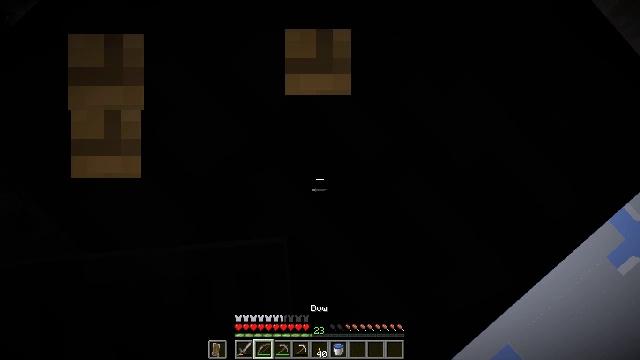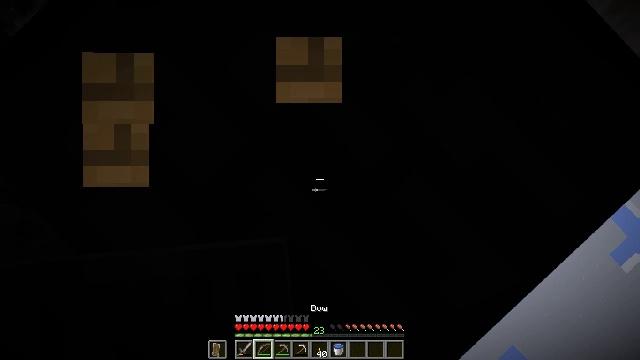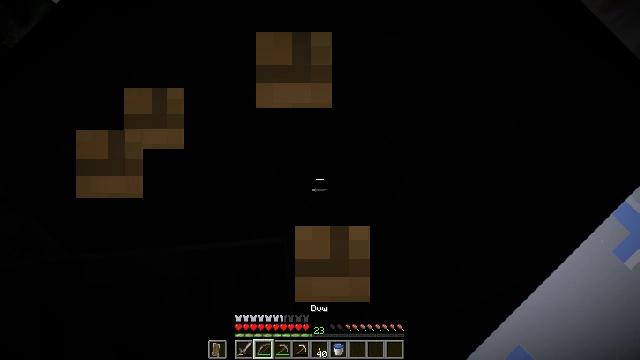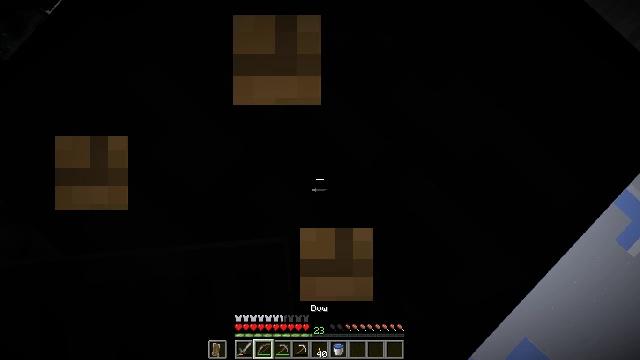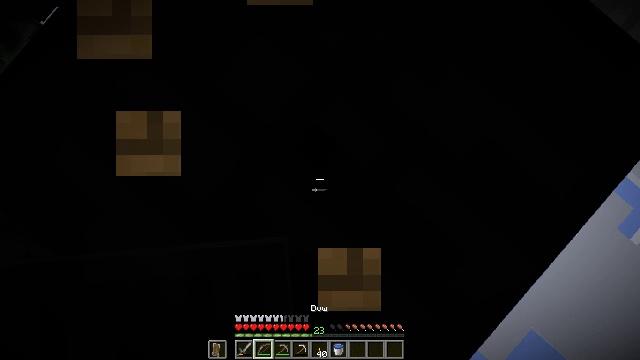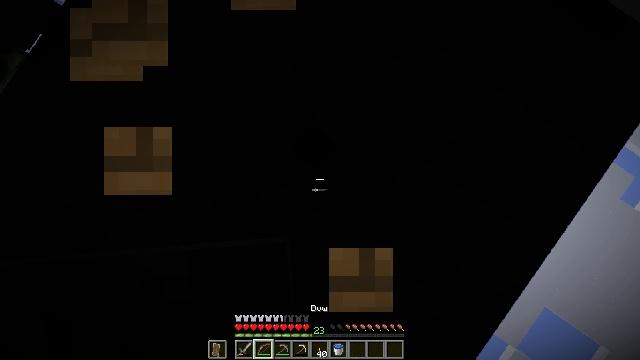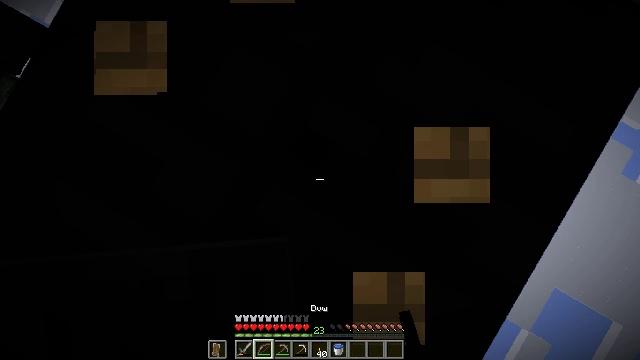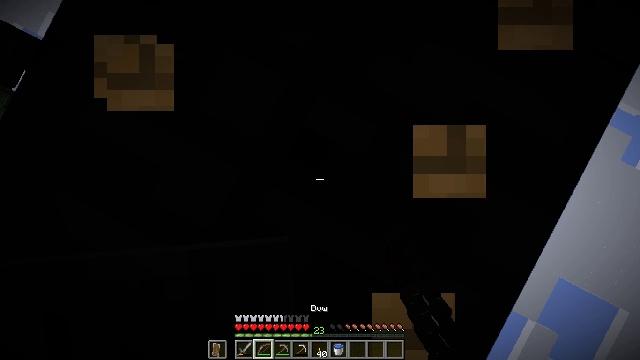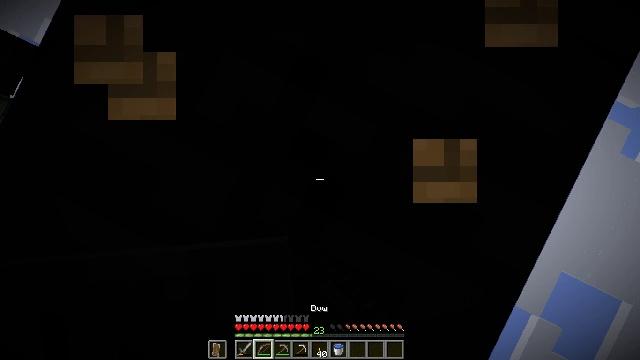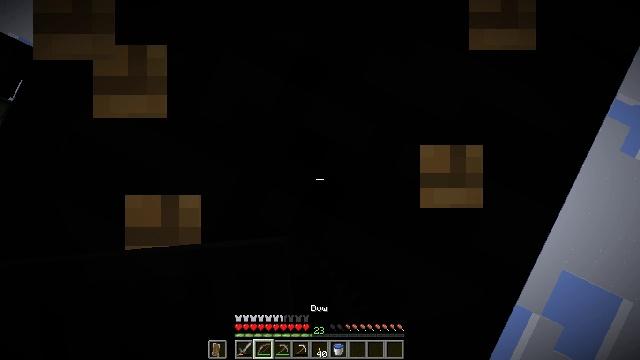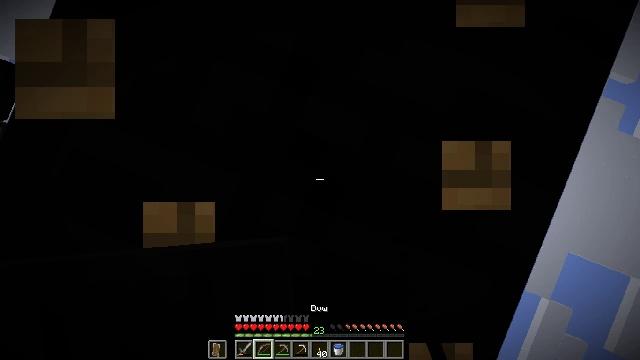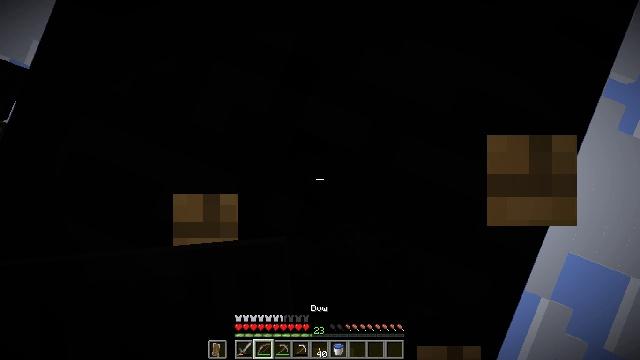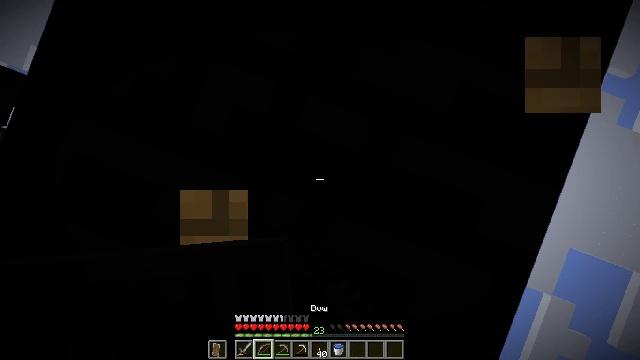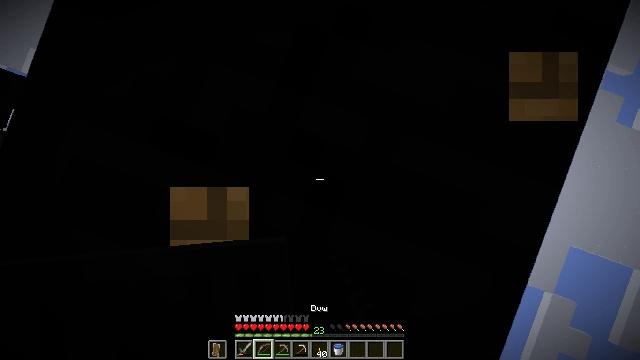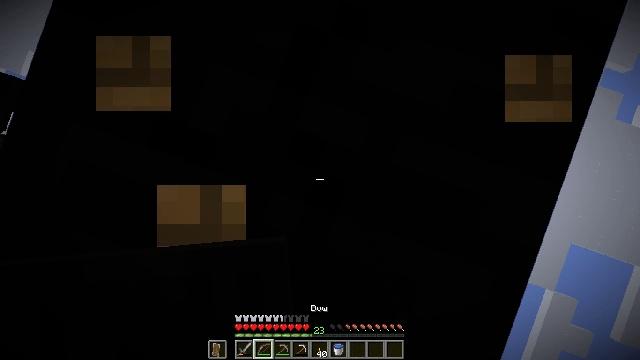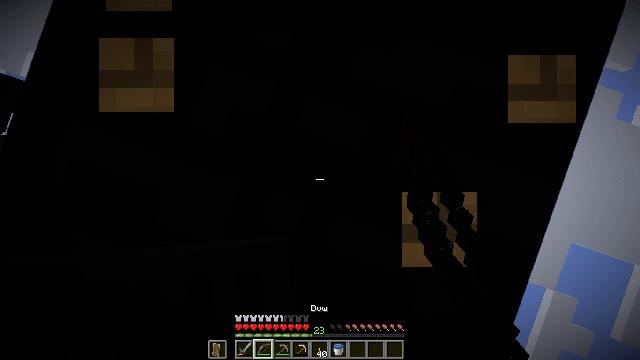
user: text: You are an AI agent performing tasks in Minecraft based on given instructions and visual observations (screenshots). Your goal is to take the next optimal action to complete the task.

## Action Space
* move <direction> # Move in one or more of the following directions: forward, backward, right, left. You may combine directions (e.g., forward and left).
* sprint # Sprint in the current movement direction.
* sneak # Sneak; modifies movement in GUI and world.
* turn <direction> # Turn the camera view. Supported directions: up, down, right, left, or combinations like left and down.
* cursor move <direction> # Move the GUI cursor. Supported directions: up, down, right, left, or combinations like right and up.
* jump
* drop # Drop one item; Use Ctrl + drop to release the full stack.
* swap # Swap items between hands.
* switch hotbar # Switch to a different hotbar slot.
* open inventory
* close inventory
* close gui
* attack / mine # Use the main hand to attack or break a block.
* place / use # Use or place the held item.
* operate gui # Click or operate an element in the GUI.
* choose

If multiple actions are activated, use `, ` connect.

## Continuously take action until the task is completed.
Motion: motion action
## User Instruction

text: Break the piston head to collect it.
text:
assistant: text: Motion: turn left, attack / mine
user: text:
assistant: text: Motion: turn left and up, attack / mine
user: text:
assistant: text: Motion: turn left and up, attack / mine
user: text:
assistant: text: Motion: turn left and up, attack / mine
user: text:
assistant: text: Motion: turn left and up, attack / mine
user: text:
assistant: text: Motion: turn left and up, attack / mine
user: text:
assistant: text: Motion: turn left, attack / mine
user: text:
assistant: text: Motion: turn left, attack / mine
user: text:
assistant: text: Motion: attack / mine
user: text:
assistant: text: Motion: turn left, attack / mine
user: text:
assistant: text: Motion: attack / mine
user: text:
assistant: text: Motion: turn left, attack / mine
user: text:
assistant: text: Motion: attack / mine
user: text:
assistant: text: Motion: attack / mine
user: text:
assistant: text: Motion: attack / mine
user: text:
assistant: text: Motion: attack / mine
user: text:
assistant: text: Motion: turn left, attack / mine
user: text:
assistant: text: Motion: turn up, attack / mine
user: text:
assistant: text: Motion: attack / mine
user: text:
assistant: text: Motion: turn up, attack / mine
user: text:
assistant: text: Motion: turn left and up, attack / mine
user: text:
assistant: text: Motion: turn left and up, attack / mine
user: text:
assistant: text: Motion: attack / mine
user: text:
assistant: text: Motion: turn left, attack / mine
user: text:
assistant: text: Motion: turn left, attack / mine
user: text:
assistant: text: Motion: turn left, attack / mine
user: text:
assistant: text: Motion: turn left, attack / mine
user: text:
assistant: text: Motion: turn left, attack / mine
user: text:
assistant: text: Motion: turn left, attack / mine
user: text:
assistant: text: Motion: attack / mine